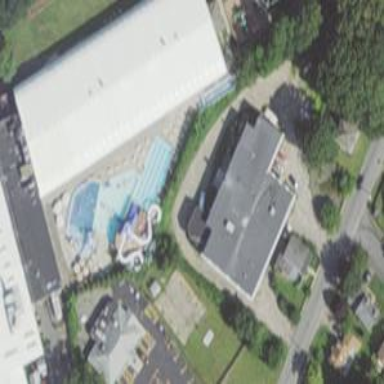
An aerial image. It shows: Water park.